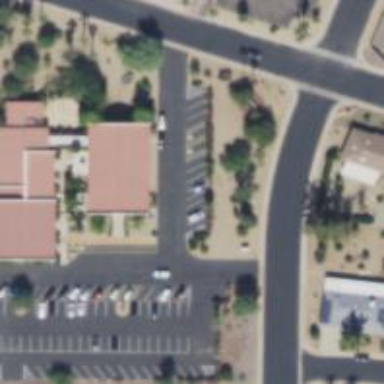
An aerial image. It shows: Parking space is available.